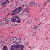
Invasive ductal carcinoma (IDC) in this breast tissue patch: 0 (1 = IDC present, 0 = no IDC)